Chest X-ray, PA view. Patient: 53 years old, sex F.
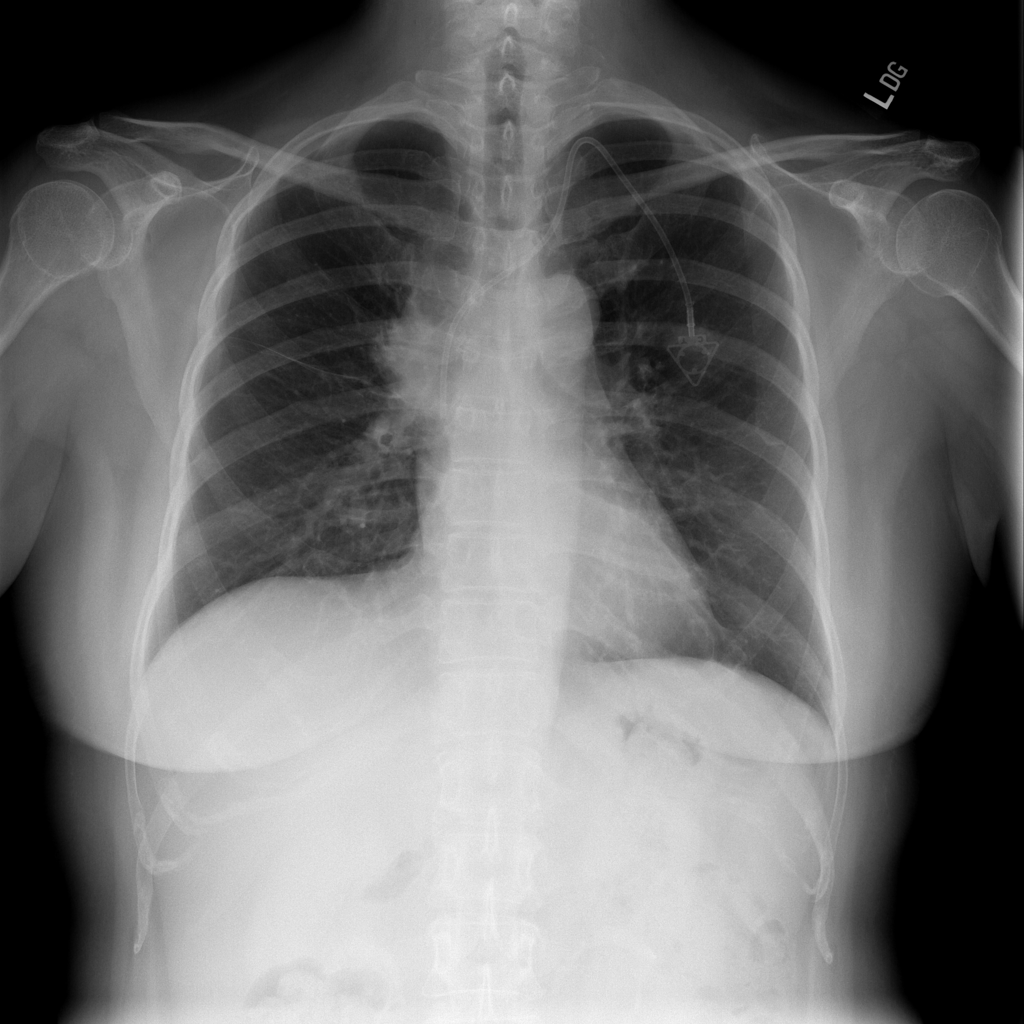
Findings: Mass